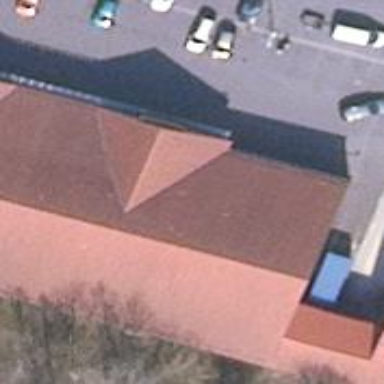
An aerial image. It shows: Clothing store.